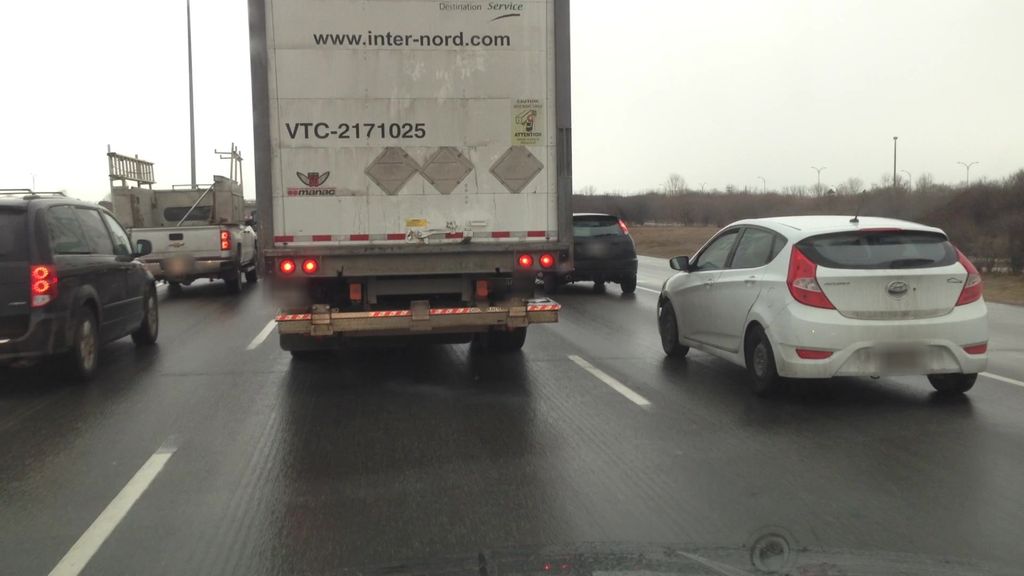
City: montreal